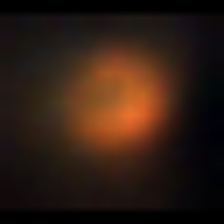
Taxon: NanoPlankton
Group: Other